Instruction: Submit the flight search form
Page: home
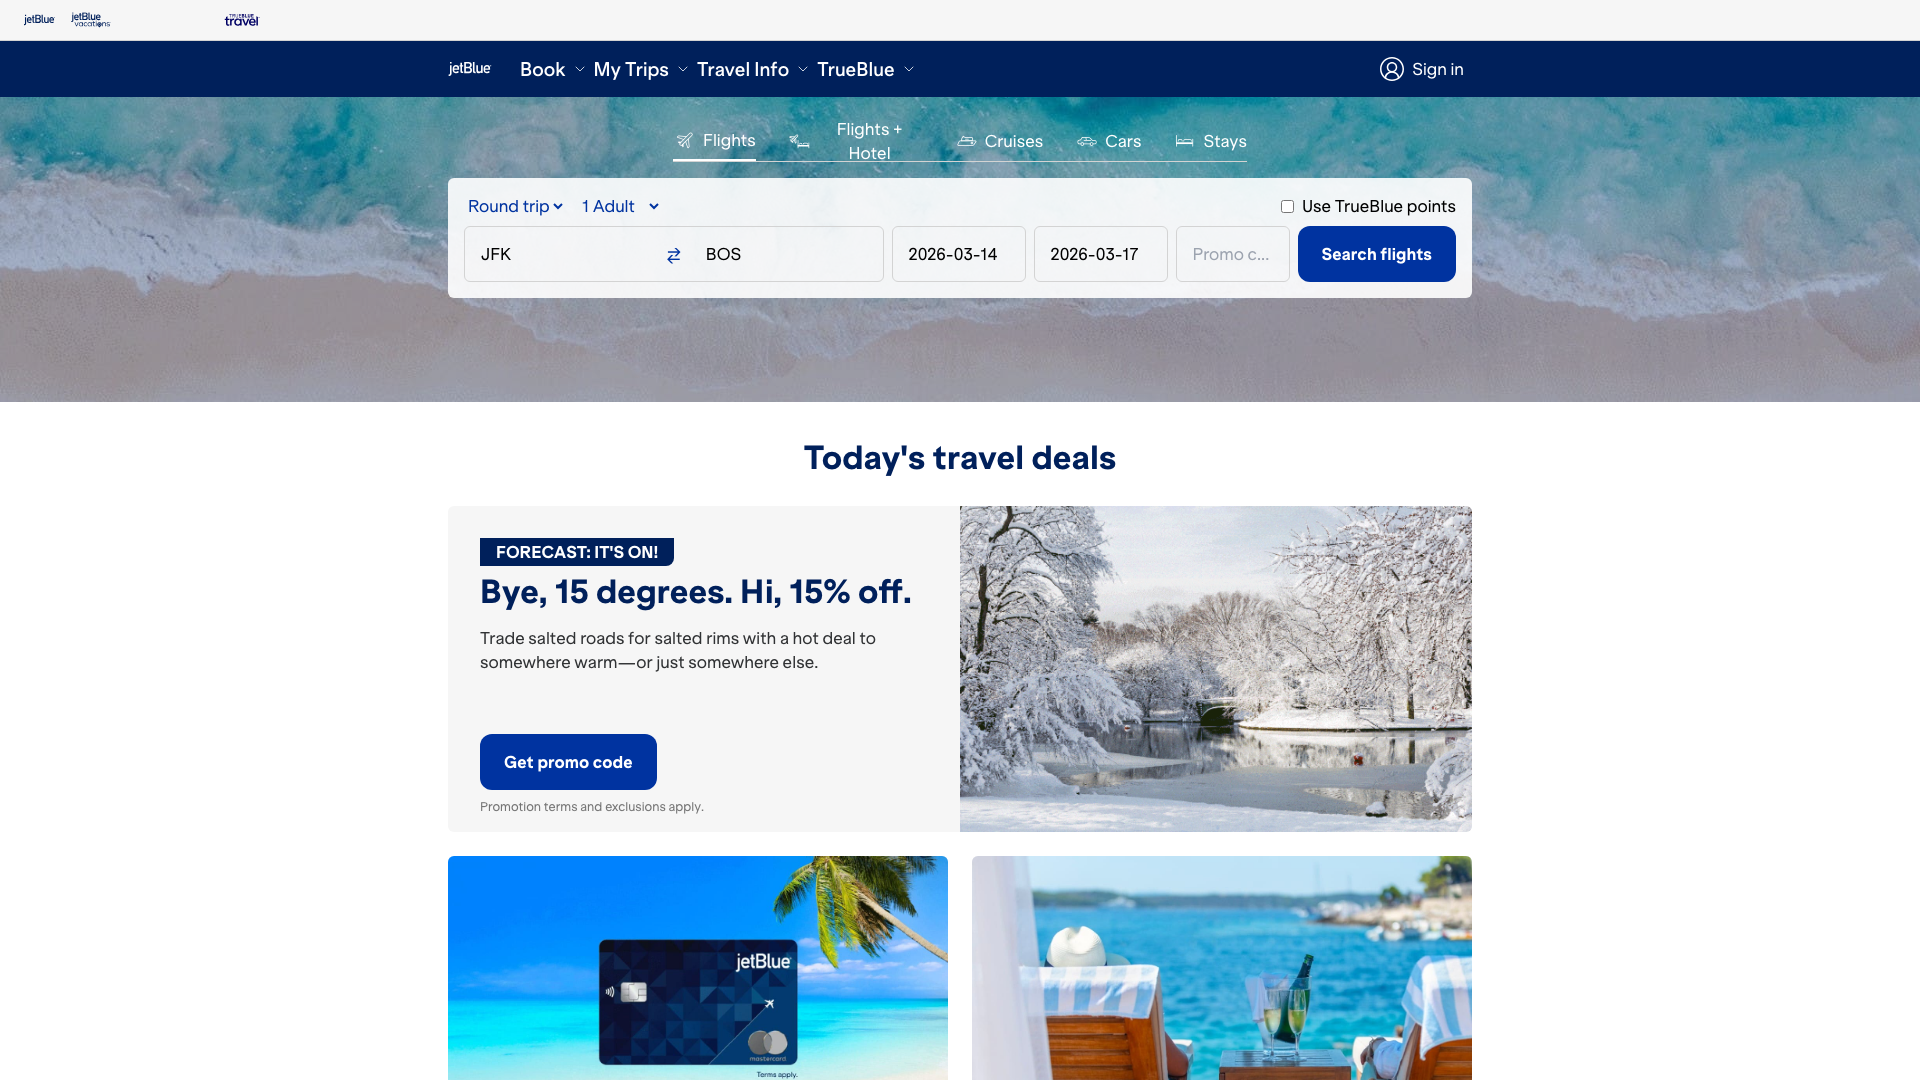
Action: click